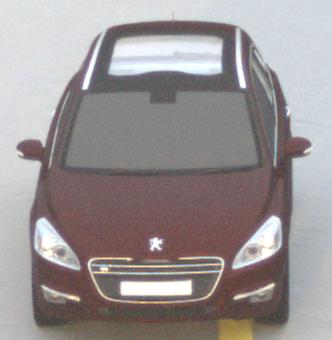
Make: Peugeot
Model: 508 SW 120 VTi
Detailed model: 508 (I) SW
Model produced from: 2011/03
Model produced until: 2014/05
Doors: 5
Color: red
Road condition: dry road
Daytime: sunrise or sunset
Contrast: low contrast